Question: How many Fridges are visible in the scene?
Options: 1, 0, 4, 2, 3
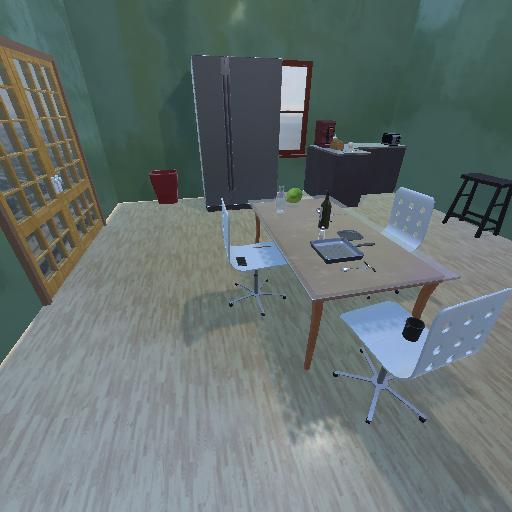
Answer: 1